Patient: sex F, age 60
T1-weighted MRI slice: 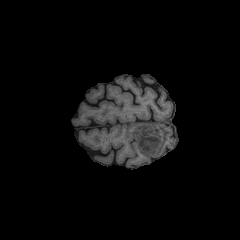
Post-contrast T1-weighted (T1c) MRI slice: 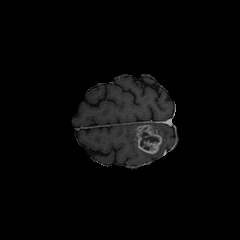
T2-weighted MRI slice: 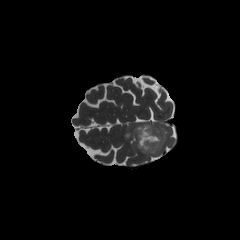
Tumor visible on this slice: yes
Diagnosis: Glioblastoma, IDH-wildtype
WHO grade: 4